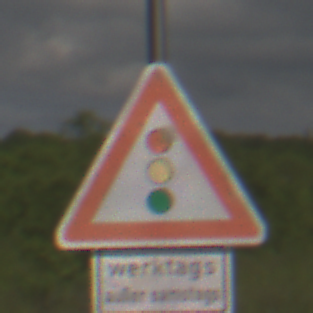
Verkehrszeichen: Lichtzeichenanlage
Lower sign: ZeitangabenMitBeschraenkungAufWochentage7
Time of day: Midday
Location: Outdoor (RoadRail)
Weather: PartlyCloudy
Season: NotSpecified
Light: Natural